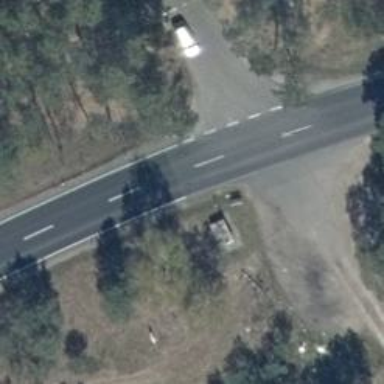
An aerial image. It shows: Emergency access point on the road.